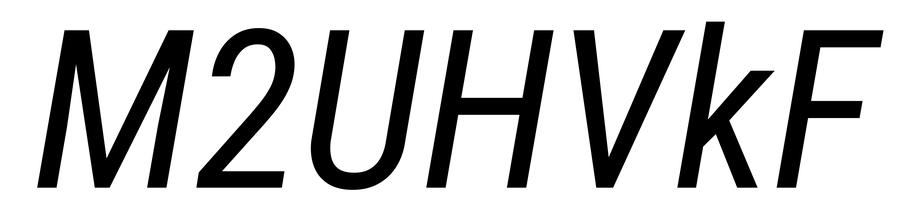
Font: Roboto-Italic_Condensed_Italic